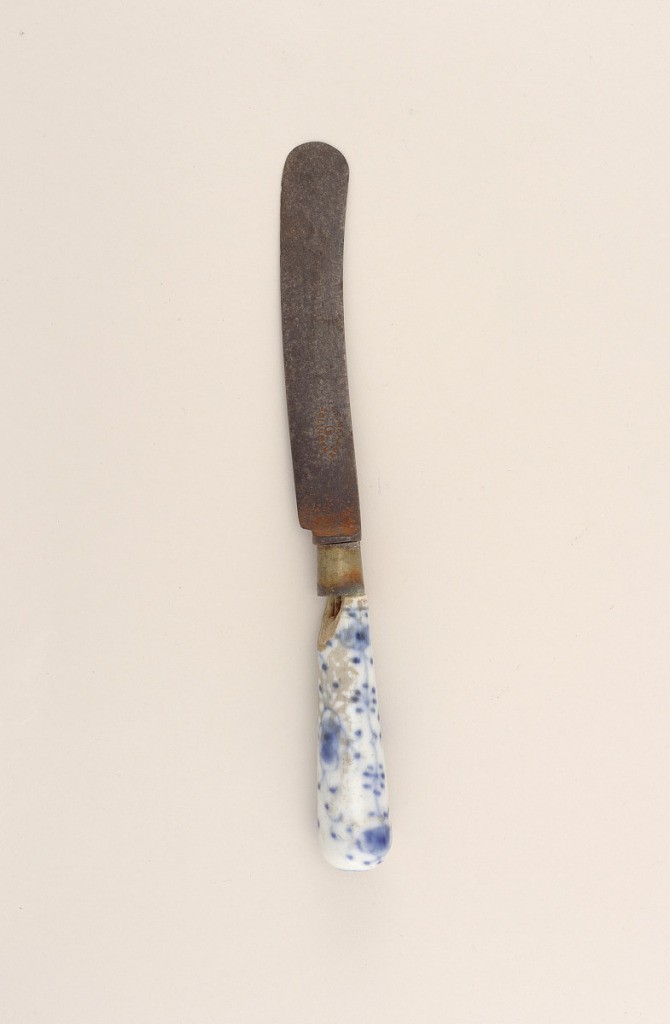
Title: Fork and Knife with Porcelain Handles
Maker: Meissen Porcelain Manufactory, German, active from 1710 to the present
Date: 18th century
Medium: hard paste porcelain, vitreous enamel, nickel, steel
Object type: fork and knife
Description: knife (a): Slightly curving blade, tapering tubular blue and white porcelain handle decorated with stylized blue flowers and sprigs on a white ground.
fork (b): Three tine steel fork, tapering tubular porcelain handle painted with stylized blue flowers and sprigs on a white ground.